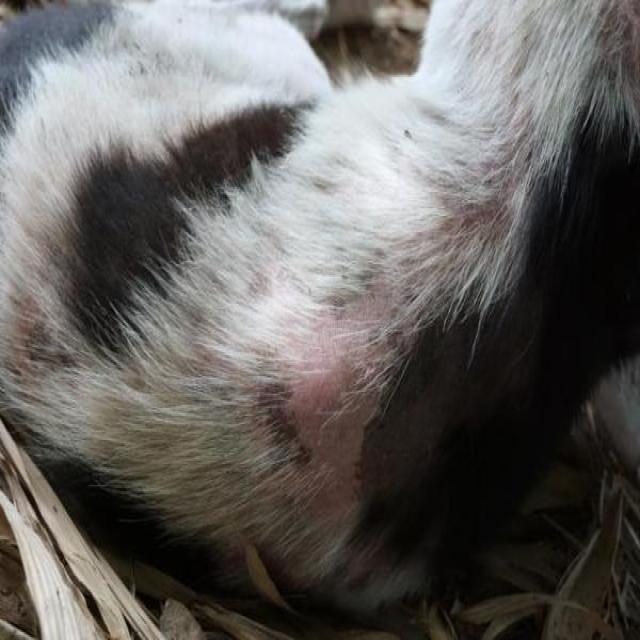
Canine dermatitis — inflammation of the skin presenting with erythema, pruritus, papules, and excoriation. May be allergic, contact, or atopic in origin.